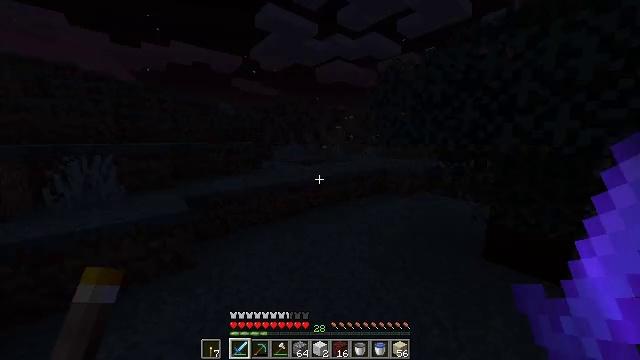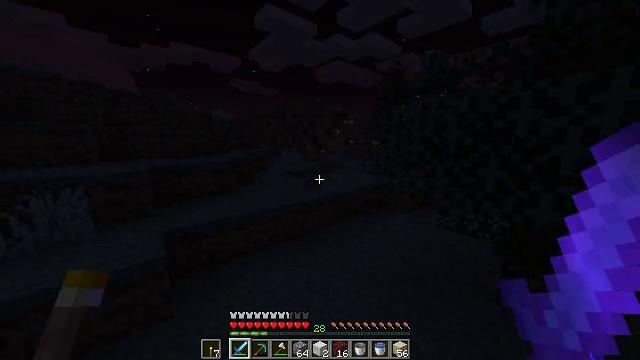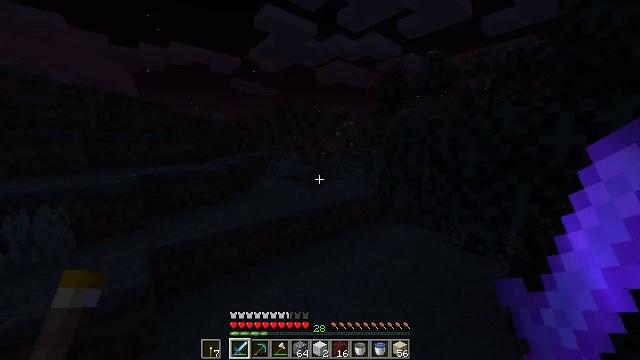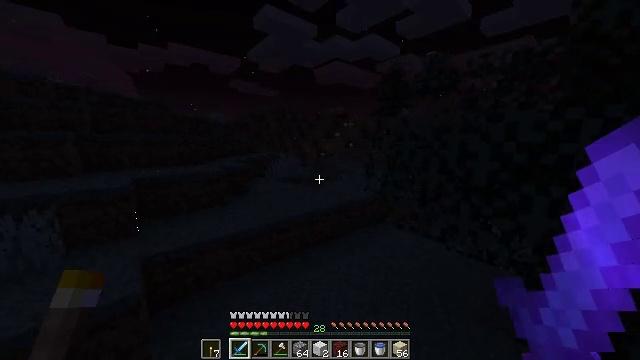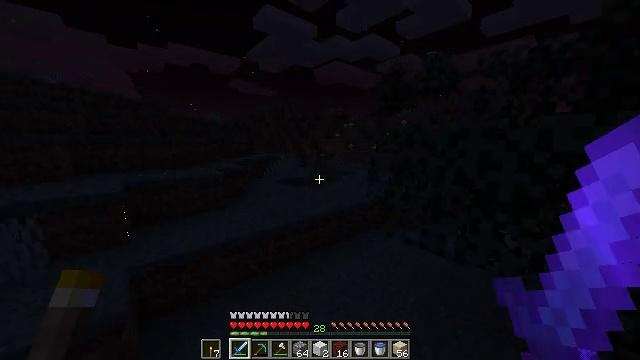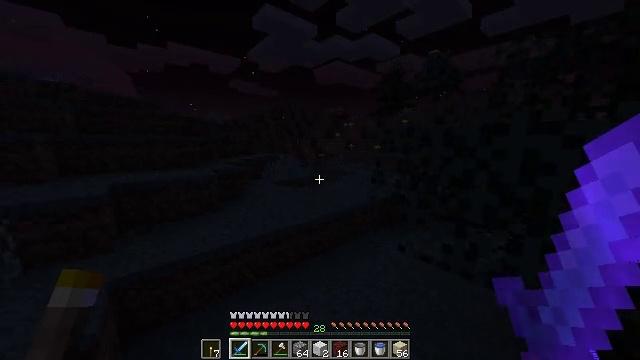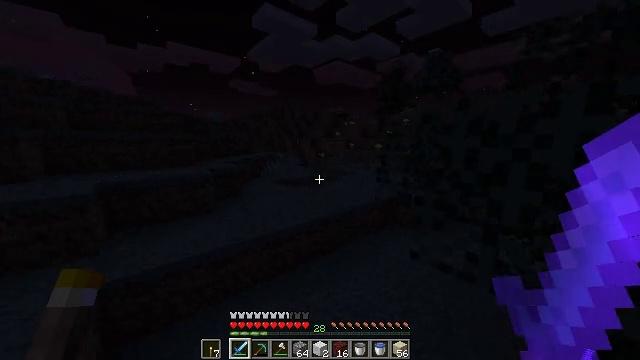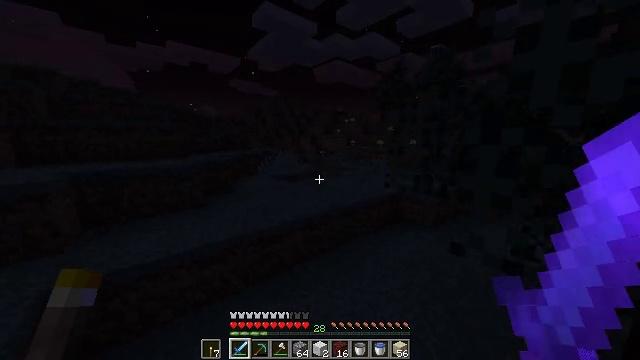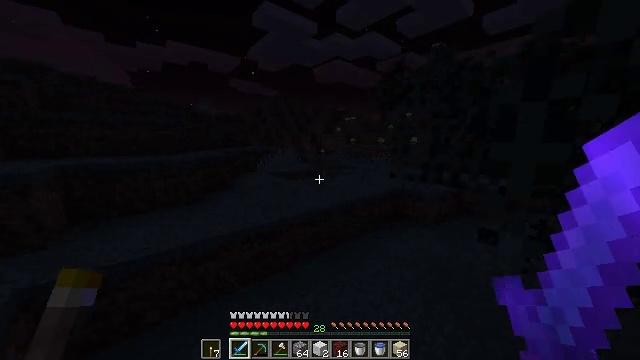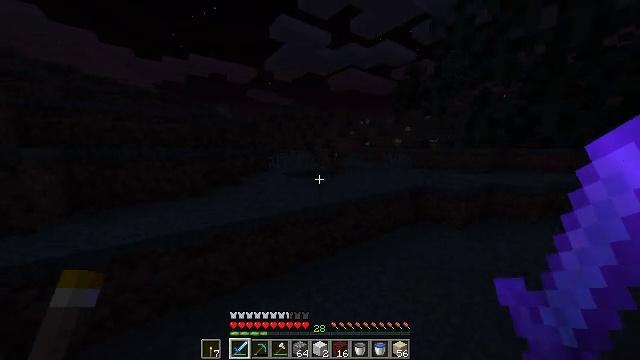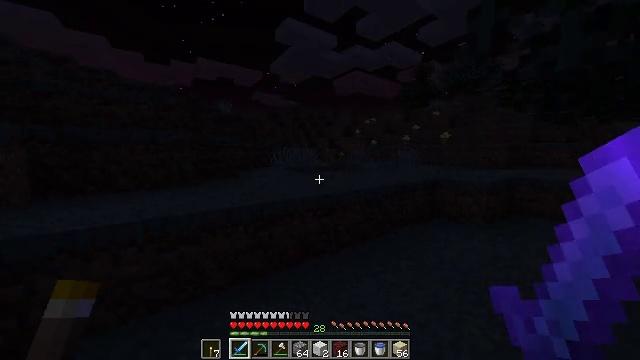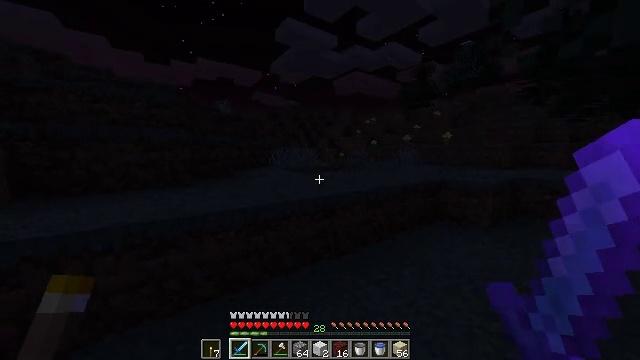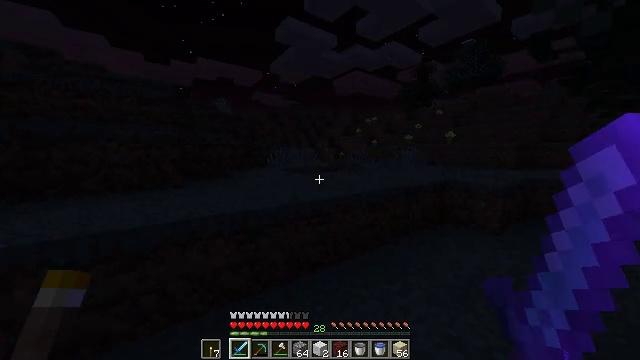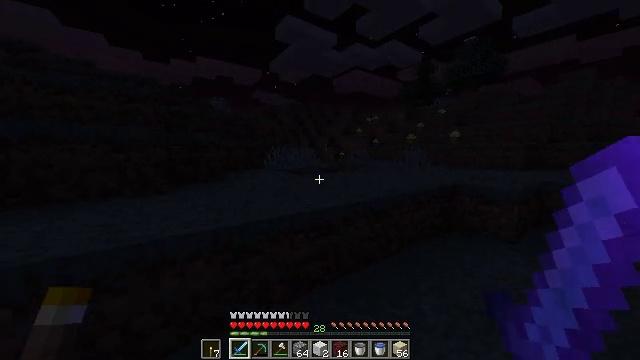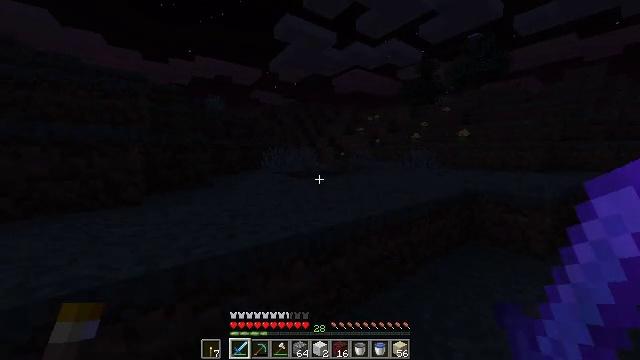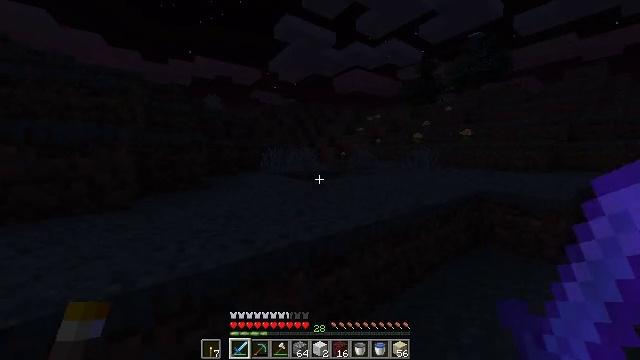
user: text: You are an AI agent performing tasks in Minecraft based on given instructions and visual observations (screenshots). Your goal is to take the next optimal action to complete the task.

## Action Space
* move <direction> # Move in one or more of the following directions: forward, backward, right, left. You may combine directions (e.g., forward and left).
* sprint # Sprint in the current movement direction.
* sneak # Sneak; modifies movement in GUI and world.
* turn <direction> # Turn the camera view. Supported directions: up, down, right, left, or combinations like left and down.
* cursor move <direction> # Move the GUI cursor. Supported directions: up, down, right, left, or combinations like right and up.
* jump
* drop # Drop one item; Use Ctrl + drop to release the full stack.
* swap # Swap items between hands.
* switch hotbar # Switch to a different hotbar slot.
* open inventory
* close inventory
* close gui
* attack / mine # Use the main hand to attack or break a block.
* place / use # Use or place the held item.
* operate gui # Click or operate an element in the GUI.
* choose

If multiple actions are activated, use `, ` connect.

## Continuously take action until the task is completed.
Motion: motion action
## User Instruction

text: Drop a mutton.
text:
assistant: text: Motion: move forward and move left, sprint, jump
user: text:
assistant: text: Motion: move forward and move left, sprint, jump
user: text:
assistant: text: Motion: move forward and move left, sprint, jump
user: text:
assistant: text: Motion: move forward, sprint, jump
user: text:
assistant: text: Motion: move forward, sprint, jump
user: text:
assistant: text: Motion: move forward, sprint, jump
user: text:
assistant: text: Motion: move forward, sprint, jump
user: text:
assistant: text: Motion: move forward, sprint
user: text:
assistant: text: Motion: move forward, sprint, turn left and up
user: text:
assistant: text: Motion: move forward, sprint, turn left
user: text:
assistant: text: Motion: move forward, sprint
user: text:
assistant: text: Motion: move forward, sprint
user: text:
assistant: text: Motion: move forward, sprint
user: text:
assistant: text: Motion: move forward, sprint
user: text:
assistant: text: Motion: move forward, sprint
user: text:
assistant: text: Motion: move forward, sprint
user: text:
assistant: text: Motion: move forward, sprint, jump
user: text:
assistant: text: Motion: move forward, sprint, jump
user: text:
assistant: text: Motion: move forward, sprint, jump
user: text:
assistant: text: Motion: move forward, sprint, jump
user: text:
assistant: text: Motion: move forward and move right, sprint, jump
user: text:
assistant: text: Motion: move forward and move right, sprint, jump
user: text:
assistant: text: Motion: move forward and move right, sprint, jump
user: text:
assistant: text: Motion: move forward and move right, sprint, jump
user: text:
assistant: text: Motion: move forward and move right, sprint, jump
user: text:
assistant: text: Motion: move forward and move right, sprint, jump
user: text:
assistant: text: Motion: move forward and move right, sprint, jump
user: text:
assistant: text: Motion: move forward and move right, sprint, jump
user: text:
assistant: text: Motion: move forward and move right, sprint, turn down, jump
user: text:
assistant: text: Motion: move forward and move right, sprint, turn down, jump